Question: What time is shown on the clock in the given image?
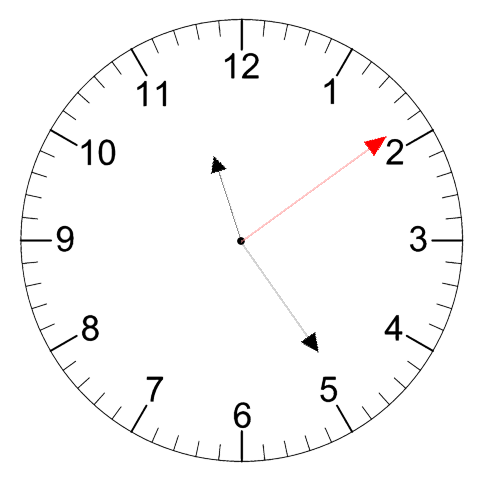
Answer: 11:24:09